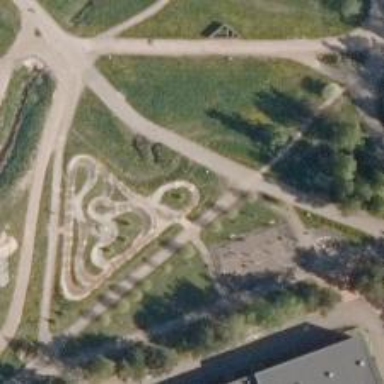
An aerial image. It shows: Path in recreational land area.